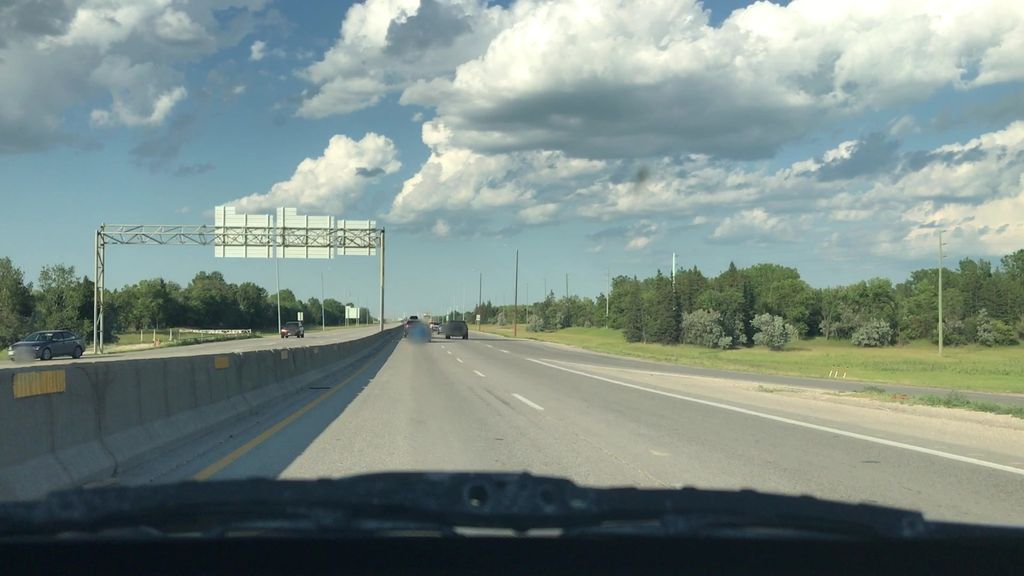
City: winnipeg